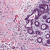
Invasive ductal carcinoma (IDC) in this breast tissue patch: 1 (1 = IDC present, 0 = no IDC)